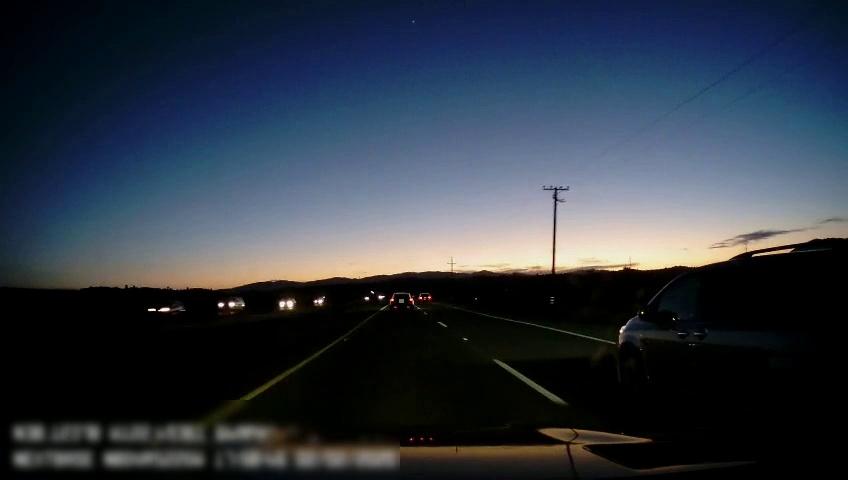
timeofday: Dusk/Dawn/Twilight
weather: Sunny
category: Drivable Space
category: Vehicles | Car
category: Vehicles | Car
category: Vehicles | SUV
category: Vehicles | Car
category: Vehicles | SUV
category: Vehicles | SUV
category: Vehicles | SUV
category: Lanes | Current Lane
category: Lanes | Current Lane
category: Lanes | Current Lane